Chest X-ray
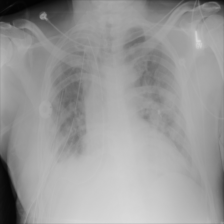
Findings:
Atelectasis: negative
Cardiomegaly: negative
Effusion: negative
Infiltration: negative
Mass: negative
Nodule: negative
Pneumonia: negative
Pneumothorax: negative
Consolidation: negative
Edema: negative
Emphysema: negative
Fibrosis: negative
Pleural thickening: negative
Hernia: negative